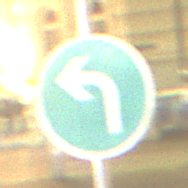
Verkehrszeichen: VorgeschriebeneFahrtrichtungLinks
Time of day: Night
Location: Outdoor (Urban)
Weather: Clear
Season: NotSpecified
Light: Artificial